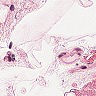
Metastatic tissue present: no